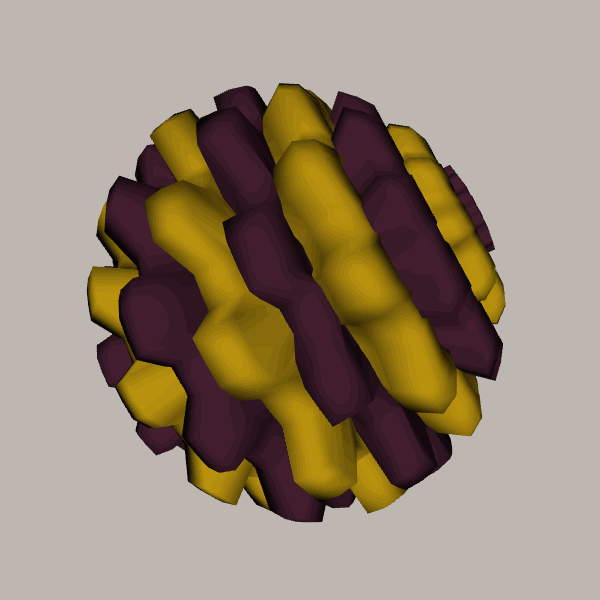
Background: light